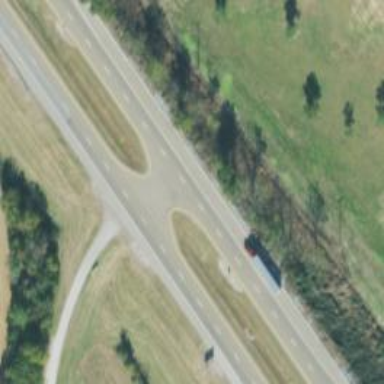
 designated as trunk highway. It is dual carriageway."